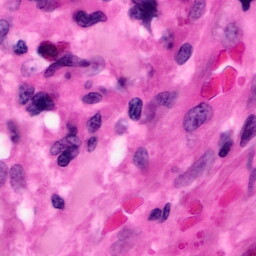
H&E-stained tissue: Pancreatic